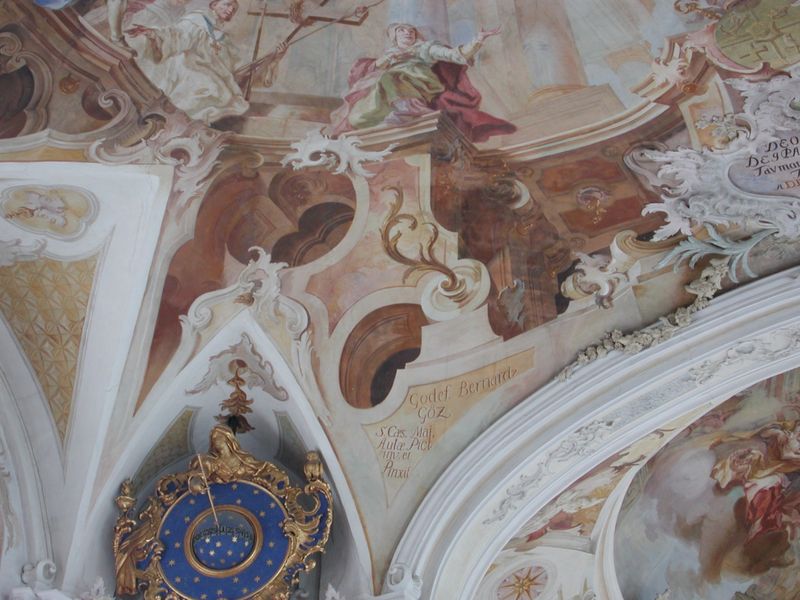
Titel: Deckenfresken
Künstler: Gottfried Bernhard Göz
Standort: Birnau am Bodensee, Wallfahrtskirche (EU - D - BW)
Schlagwörter: blau, mann, weiß, menschen, braun, frau, raum, rot, ornament, arme, barock, gesten, kirche, gold, decke, schrift, empore, figuren, kuppel, ornamente, wandmalerei, uhr, foto, kreuz, stern, sterne, zwickel, christlich, deckengemälde, fresko, zier, fresco, deckenmalerei, inschriften, rocaille, katholisch, sonnenuhr, kirchengang, trompe l'oeil, tromp leul, oild, bernardz, godef berndarz, godef, godet